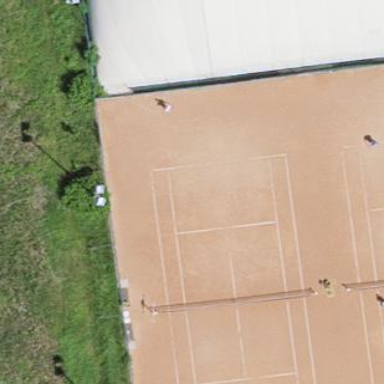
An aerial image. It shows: Tennis court on pitch designated for leisure land.